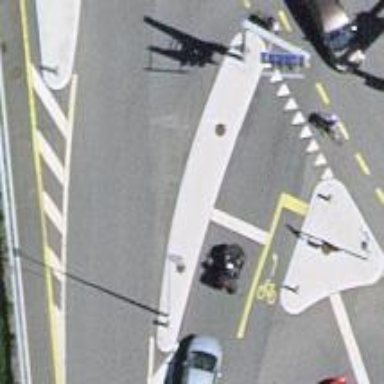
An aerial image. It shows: Road with traffic signals.